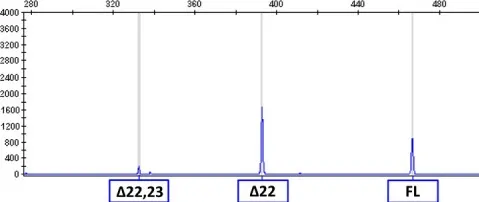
MRNA splicing analysis of the BRCA1 c.5406+6T>C variant. Proband's brother ) are shown. The peaks corresponding to normal transcripts maintaining exons 22 and 23 (full-length, FL) and aberrant transcripts (Delta22 and Delta22,23) are indicated.
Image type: chart (chart)